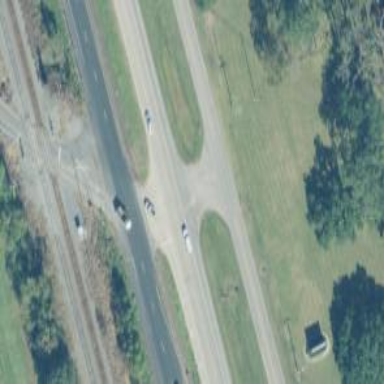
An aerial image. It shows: Asphalt road classified as trunk highway.